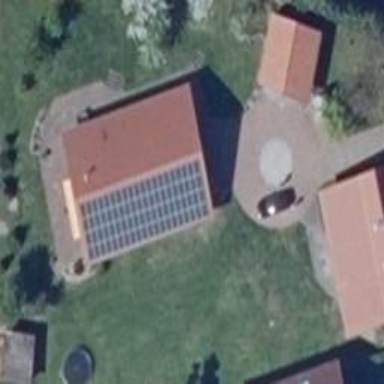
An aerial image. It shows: Solar photovoltaic panel generating electricity through small installation.